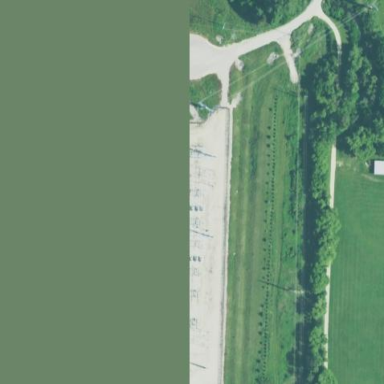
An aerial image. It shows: Outdoor substation at the transmission level.